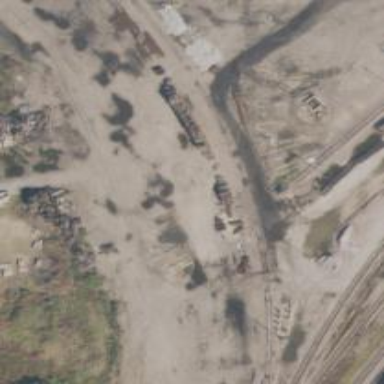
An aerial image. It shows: Railway yard with wye configuration. The yard primarily serves rail services.